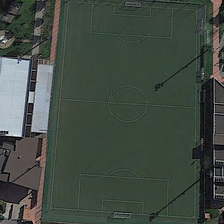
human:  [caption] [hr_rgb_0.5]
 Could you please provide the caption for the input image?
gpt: a playground is near several buildings and green trees .

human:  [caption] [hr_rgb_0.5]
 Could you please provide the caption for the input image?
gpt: a playground is near several buildings and green trees .

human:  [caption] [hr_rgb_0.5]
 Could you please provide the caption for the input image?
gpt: a playground is near several buildings and green trees .

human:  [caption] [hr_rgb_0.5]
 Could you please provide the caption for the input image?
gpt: a playground is near several buildings and green trees .

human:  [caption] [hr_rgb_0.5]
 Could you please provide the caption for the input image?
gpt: a playground is near several buildings and green trees .